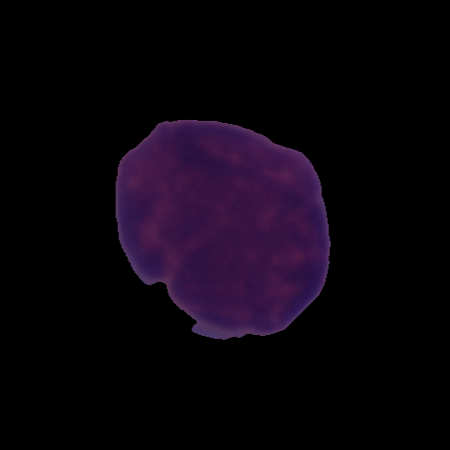
Label: cancer